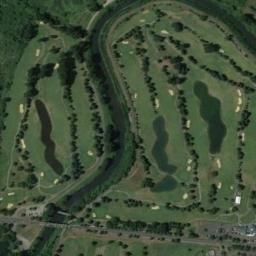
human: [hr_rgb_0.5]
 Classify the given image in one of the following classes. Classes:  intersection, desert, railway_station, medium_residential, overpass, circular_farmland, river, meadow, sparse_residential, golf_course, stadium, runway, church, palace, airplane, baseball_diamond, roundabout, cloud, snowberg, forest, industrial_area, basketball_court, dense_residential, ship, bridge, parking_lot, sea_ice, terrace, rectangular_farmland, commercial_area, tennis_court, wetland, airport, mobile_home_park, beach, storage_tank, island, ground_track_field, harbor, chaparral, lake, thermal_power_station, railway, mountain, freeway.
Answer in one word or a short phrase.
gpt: golf_course